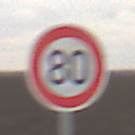
Verkehrszeichen: Geschwindigkeit80
Umgebung: Outdoor, Nature
Tageszeit: MorningAfternoon
Wetter: Overcast
Licht: Natural
Jahreszeit: NotSpecified
Kontrast: LowContrast